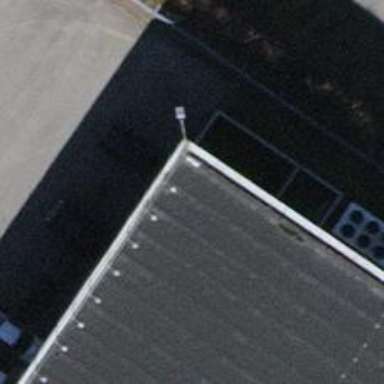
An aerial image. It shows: Building with surveillance zone.